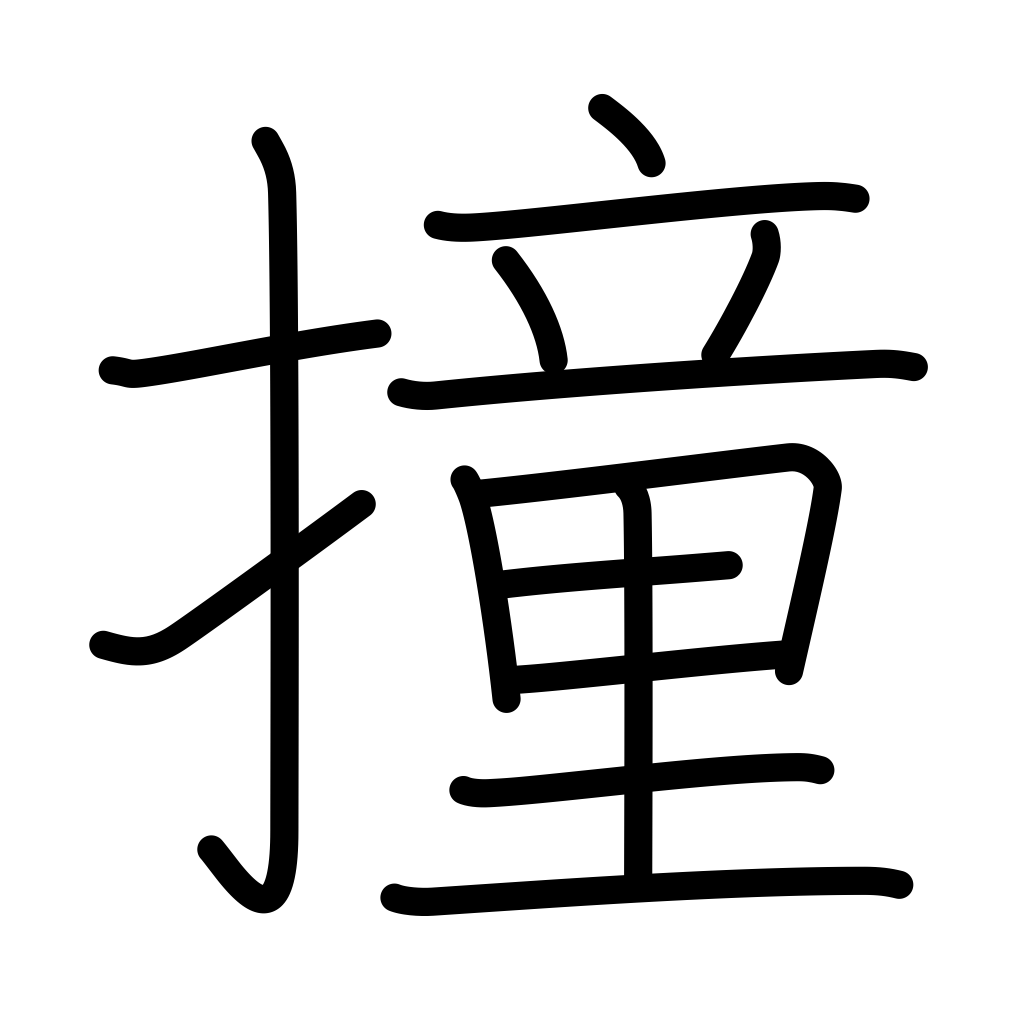
Meaning: thrust, pierce, stab, prick